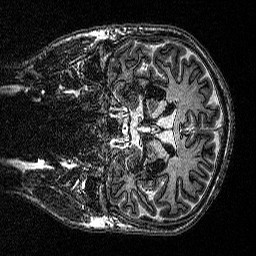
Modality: MP2RAGE
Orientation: coronal
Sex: male
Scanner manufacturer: siemens
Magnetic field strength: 3 T
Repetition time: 5 s
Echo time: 0.00292 s